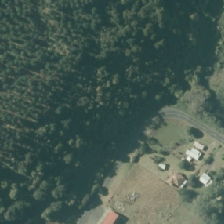
Land cover: manuka_kanuka